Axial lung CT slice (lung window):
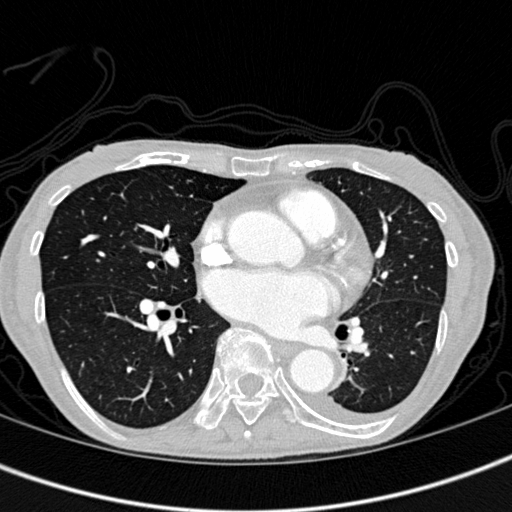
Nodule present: no